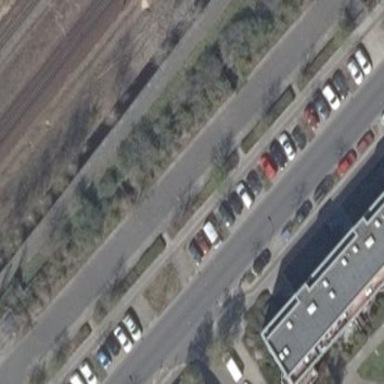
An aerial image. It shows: Group of garages.